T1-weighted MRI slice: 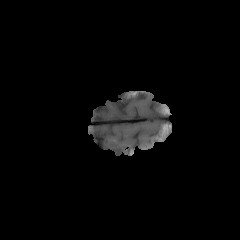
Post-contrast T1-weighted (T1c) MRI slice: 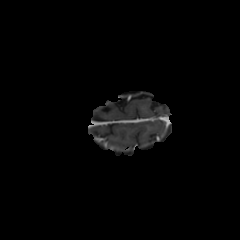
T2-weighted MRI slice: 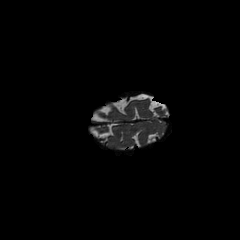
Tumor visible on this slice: no